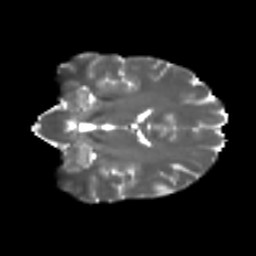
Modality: T2w
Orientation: coronal
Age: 34
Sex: female
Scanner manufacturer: ge
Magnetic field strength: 3 T
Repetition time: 7.8 s
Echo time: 0.0606 s